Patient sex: M
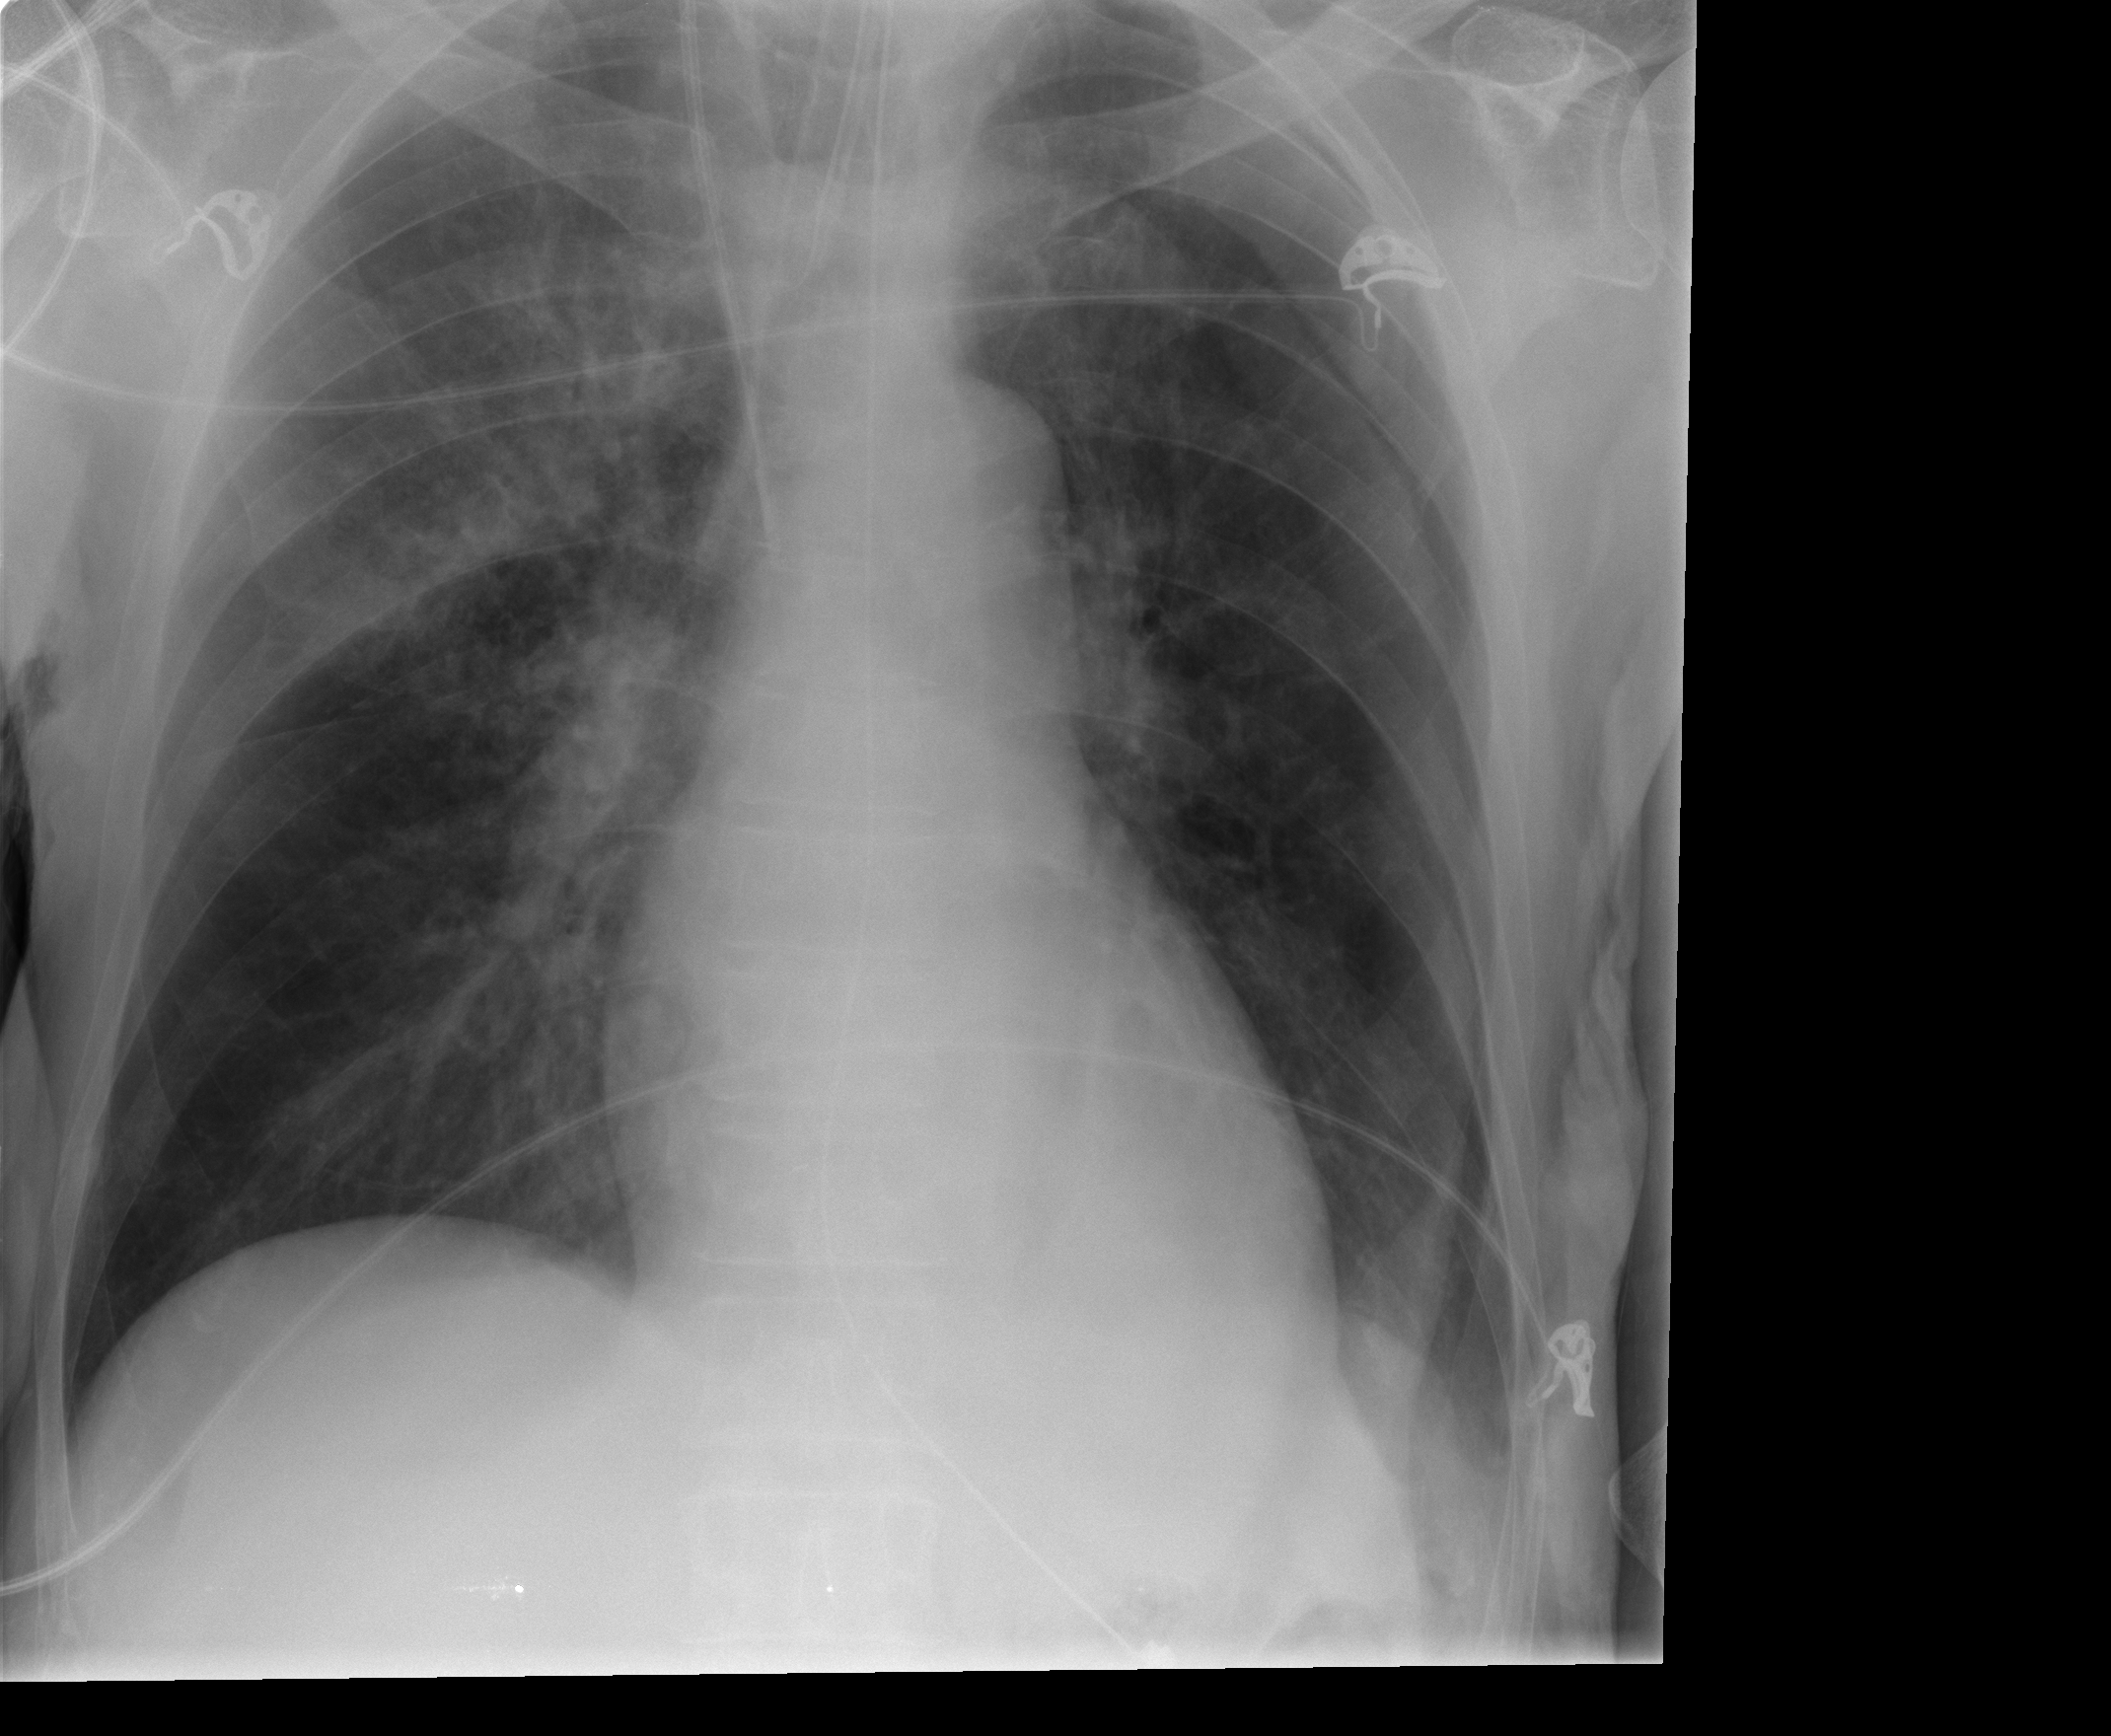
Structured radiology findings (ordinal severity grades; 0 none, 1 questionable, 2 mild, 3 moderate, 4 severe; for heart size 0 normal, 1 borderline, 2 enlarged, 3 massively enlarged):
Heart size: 0
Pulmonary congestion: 0
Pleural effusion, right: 0
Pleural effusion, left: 2
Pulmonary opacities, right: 3
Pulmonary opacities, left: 2
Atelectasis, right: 0
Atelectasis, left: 0